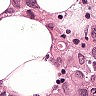
Metastatic tissue present: yes